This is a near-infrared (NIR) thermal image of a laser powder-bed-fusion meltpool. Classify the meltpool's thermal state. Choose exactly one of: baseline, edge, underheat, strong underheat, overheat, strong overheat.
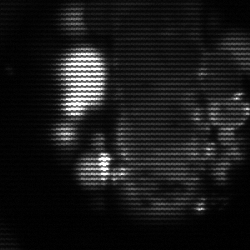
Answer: strong underheat